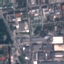
Land use / land cover class: Industrial